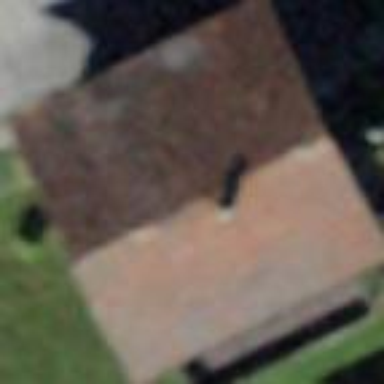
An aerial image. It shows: Simple and straightforward house.